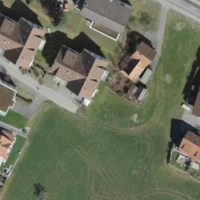
EUNIS habitat code: 54
Species observed at this site:
Bellis perennis
Phoenicurus ochruros
Ficaria verna